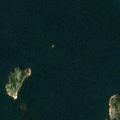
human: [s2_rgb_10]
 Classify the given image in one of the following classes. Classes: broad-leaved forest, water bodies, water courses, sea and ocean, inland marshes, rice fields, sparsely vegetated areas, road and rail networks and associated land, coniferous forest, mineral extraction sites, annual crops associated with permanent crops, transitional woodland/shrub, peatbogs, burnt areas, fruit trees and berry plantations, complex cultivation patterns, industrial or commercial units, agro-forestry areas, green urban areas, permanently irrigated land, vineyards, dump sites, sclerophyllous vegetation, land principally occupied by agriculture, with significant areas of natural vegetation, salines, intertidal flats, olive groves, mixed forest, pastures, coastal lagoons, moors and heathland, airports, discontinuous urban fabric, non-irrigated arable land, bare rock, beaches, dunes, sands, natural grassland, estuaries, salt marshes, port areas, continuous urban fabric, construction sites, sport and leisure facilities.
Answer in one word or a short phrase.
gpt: sea and ocean